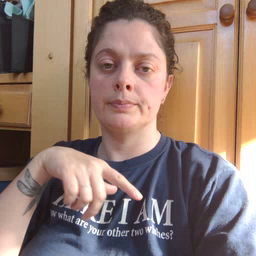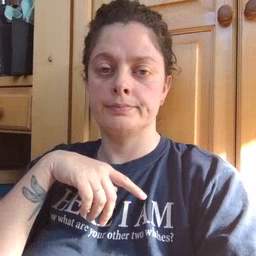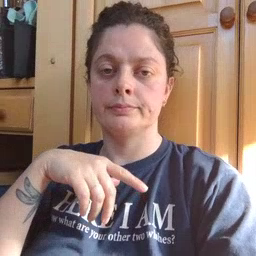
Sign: talk